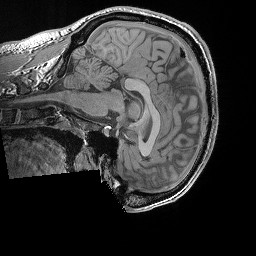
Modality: T1w
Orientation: sagittal
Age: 24
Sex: male
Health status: healthy
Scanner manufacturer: siemens
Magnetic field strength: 3 T
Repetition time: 0.02 s
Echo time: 0.00492 s